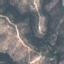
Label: HerbaceousVegetation